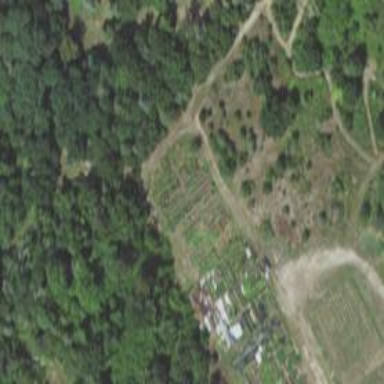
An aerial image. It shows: Allotments area.